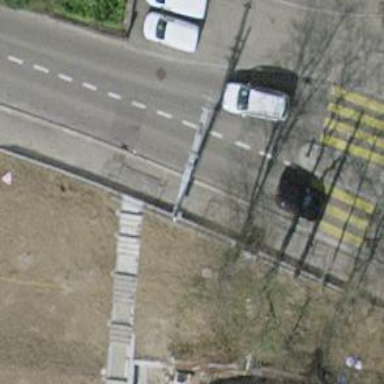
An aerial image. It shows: Set of steps on the road.